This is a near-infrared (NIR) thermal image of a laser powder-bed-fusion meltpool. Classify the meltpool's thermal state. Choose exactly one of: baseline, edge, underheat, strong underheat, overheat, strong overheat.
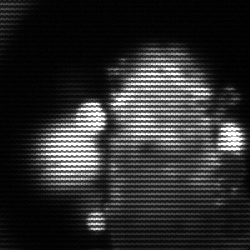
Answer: strong underheat